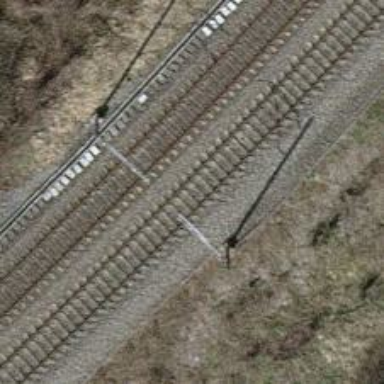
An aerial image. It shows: Railway signal.